Question: I have 3 VerticalViewPagers next to each other. Each view pager contains only images. Here's example:

when user clicks on the image, I need to make an EditText. The EditText has to be on an exact spot for each image. So I need to get the position of the image, add some constant and make there a EditText. How to do this?
Note: I tried getLocationOnScreen, for the leftmost image, i got [0,50] back and when I set margin top = 50 and left = 0 for the EditText, it was above the image.
Inflating the items:
'''
public Object instantiateItem(ViewGroup collection, final int position) {
LayoutInflater layoutInflater = (LayoutInflater) context.getSystemService(Context.LAYOUT_INFLATER_SERVICE);
final View rootView = layoutInflater.inflate(R.layout.item_layout, null);
final ImageView imageView = (ImageView) rootView.findViewById(R.id.item);
final RelativeLayout.LayoutParams params = new RelativeLayout.LayoutParams(ViewGroup.LayoutParams.WRAP_CONTENT, ViewGroup.LayoutParams.WRAP_CONTENT);
collection.addView(rootView, 0);
rootView.setOnClickListener(new View.OnClickListener() {
@Override
public void onClick(View v) {
int[] pos = new int[2];
imageView.getLocationOnScreen(pos);
params.leftMargin = coordinates.get(0).first;
params.topMargin = coordinates.get(0).second;
EditText editText = new EditText(context);
editText.setLayoutParams(params);
((RelativeLayout) rootView).addView(editText);
}
}
});
return rootView;
'''
item_layout.xml:
'''
<RelativeLayout xmlns:android="http://schemas.android.com/apk/res/android"
android:id="@+id/item_relative_layout"
android:orientation="vertical"
android:layout_width="match_parent"
android:layout_height="match_parent">
<ImageView
android:layout_width="match_parent"
android:layout_height="match_parent"
android:id="@+id/item"
android:contentDescription="@string/imageContent" />
</RelativeLayout>
'''
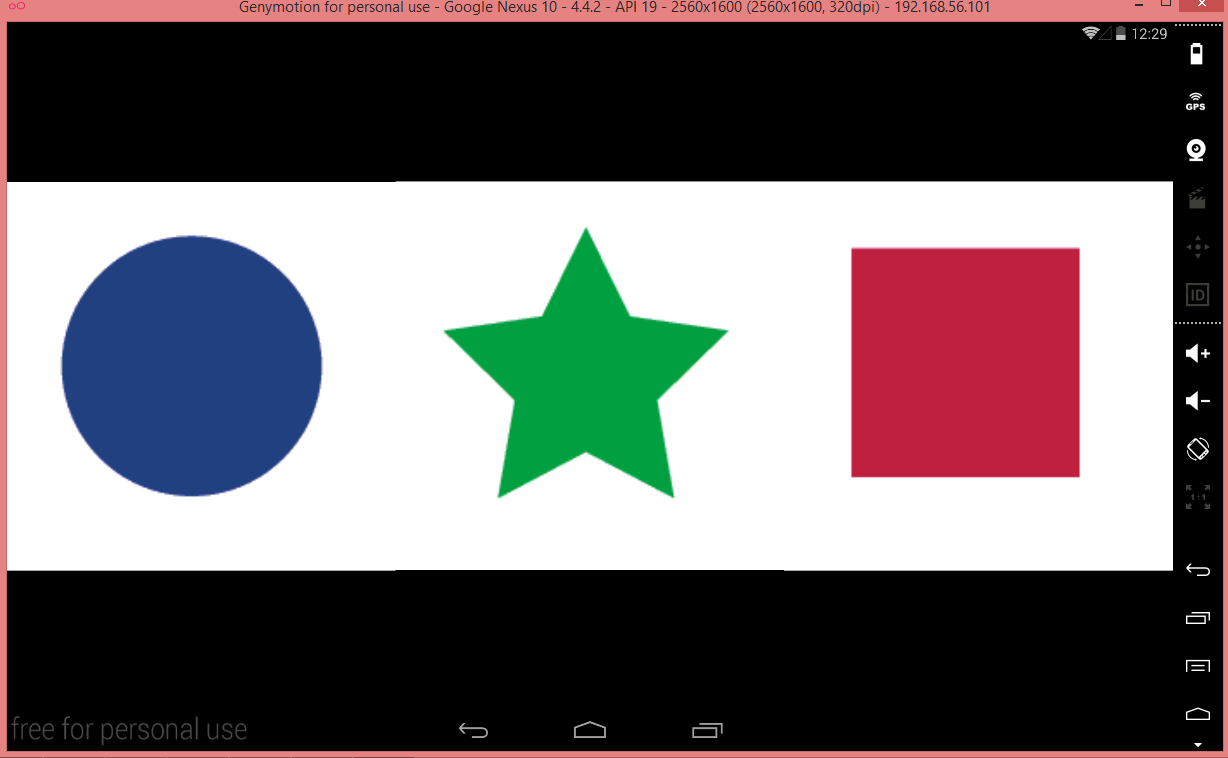
Answer: You must also take taskbar height into calculation, since the getLocationOnScreen is the location when the layout is below the taskbar. When positioning an object on a screen, the top left corner of the application's layout is [0,0], but it is not the [0,0] point of the whole screen, because the application layout starts below the taskbar. The point [0,0] in the getLocationOnScreen lays in the top left corner of the whole screen so you will get the coordinates slightly moved by the taskbar height.
So when positioning your EditText, just add the taskbar height to the y-coordinate and you should be good.